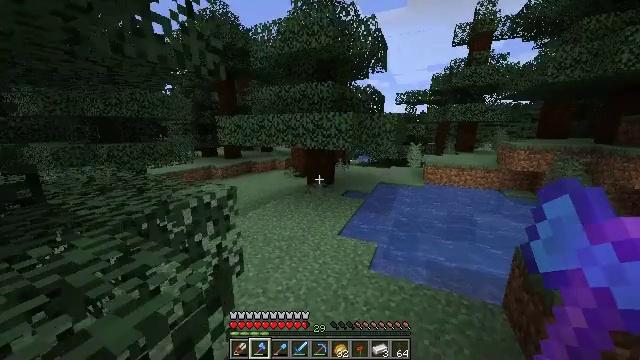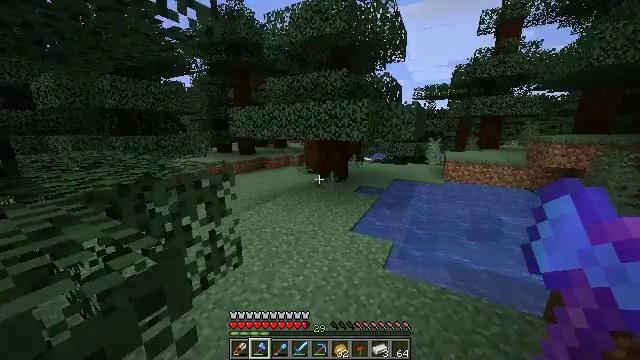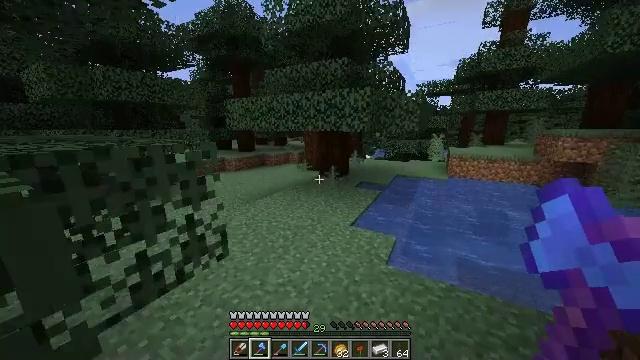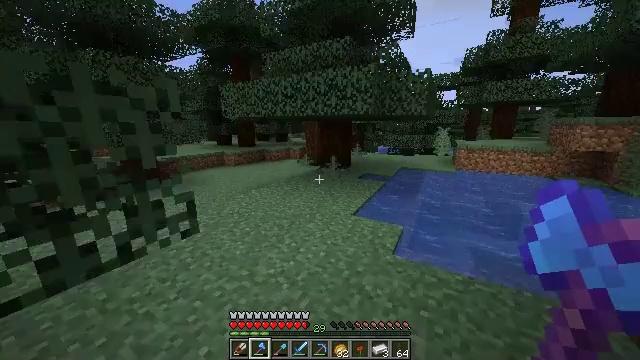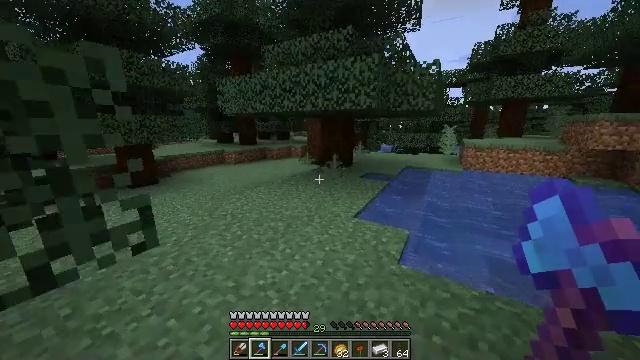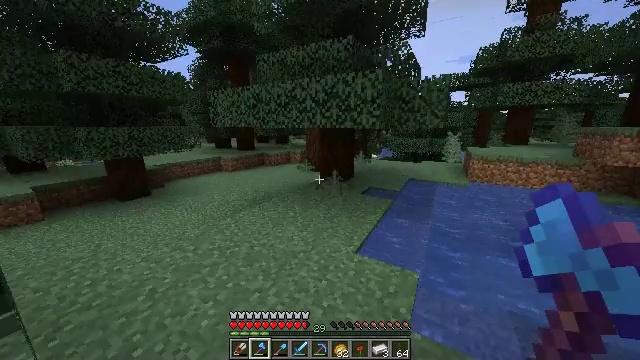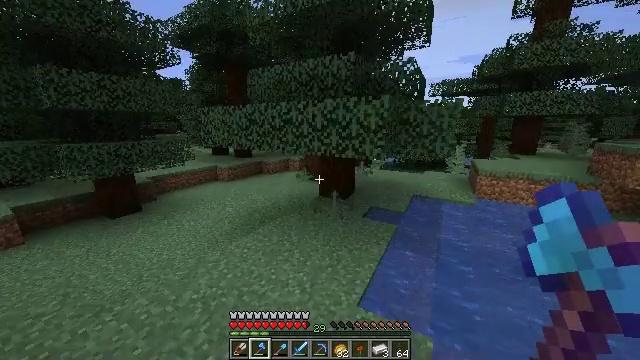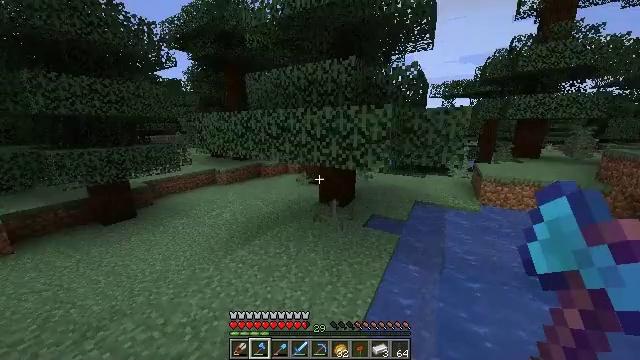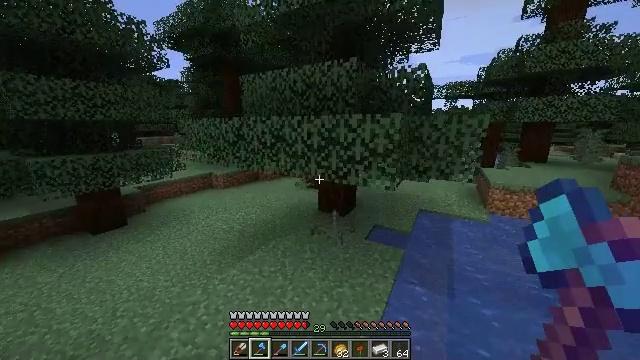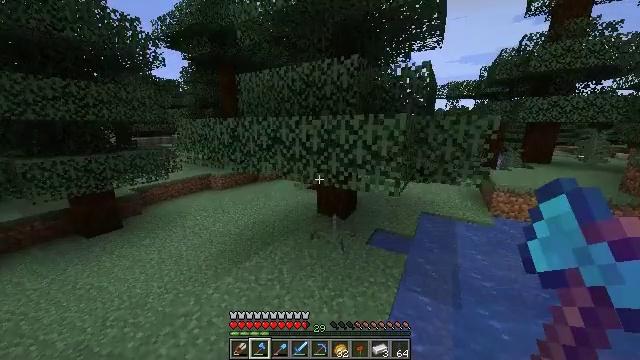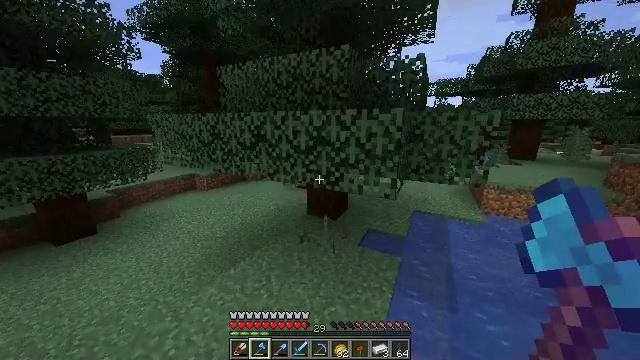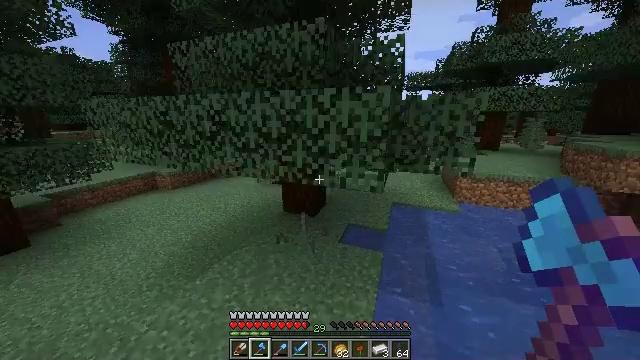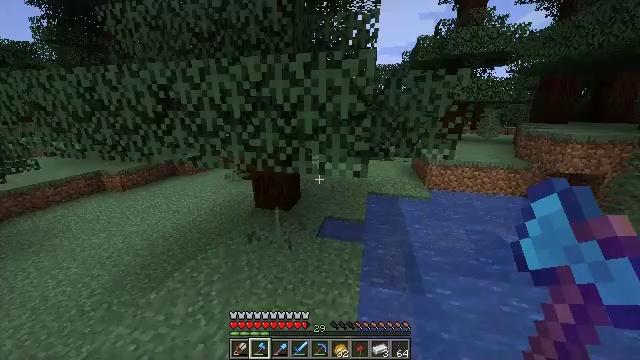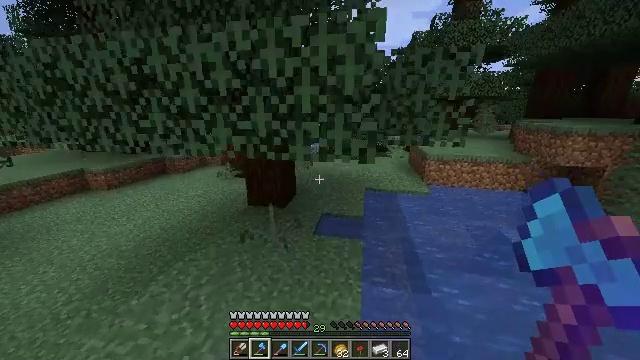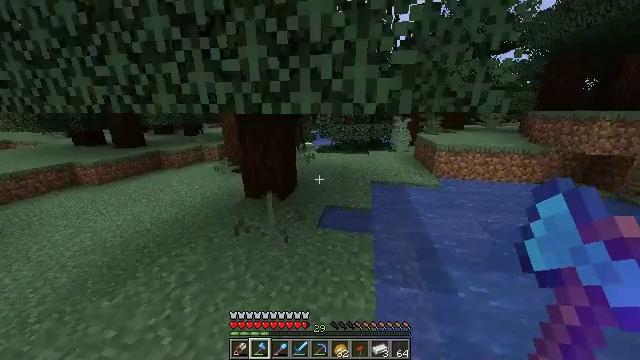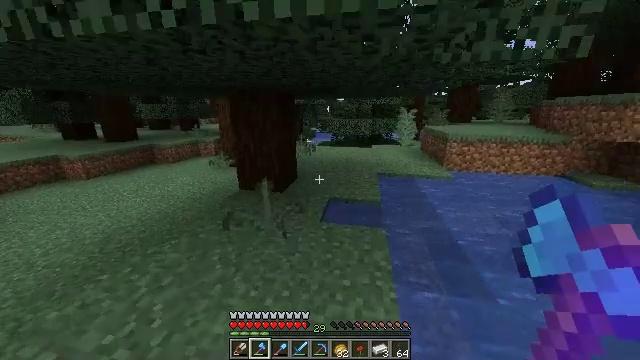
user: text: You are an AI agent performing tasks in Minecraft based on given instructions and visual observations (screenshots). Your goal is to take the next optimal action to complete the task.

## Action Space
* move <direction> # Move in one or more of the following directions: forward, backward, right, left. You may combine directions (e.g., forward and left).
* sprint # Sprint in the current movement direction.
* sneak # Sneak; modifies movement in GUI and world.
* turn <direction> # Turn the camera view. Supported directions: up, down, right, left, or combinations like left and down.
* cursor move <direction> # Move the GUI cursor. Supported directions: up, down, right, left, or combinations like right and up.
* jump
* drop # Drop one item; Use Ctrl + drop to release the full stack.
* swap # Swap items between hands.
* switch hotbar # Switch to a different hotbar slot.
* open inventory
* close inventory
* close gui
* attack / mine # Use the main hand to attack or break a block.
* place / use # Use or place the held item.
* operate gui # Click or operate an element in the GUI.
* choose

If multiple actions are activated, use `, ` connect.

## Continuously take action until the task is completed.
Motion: motion action
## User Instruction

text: Mine the sweet berry bush.
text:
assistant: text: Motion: move forward, turn left, jump
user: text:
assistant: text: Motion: move forward, jump
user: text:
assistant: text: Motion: move forward, sprint, jump
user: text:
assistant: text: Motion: move forward, sprint, jump
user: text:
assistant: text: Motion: move forward, sprint, jump
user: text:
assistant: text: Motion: move forward, sprint, jump
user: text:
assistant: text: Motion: move forward, jump
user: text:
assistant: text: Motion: move forward, jump
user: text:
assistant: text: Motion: move forward, jump
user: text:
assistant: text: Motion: move forward, turn right
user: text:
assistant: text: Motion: move forward, turn right and down
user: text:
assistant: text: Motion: move forward, turn right and down
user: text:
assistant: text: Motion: move forward, turn right
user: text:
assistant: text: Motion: move forward, sprint
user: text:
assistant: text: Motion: move forward, sprint
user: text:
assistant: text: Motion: move forward, sprint, turn left and down
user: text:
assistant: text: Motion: move forward, sprint, turn left and down
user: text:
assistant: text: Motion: move forward, turn left and down
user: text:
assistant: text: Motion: move forward, turn left
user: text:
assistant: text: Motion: move forward, turn left
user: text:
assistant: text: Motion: move forward, sprint, turn left and up
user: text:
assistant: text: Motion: move forward, sprint, turn left
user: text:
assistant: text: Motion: move forward, sprint
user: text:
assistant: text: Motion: move forward
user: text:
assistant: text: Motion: move forward
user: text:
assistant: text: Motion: move forward
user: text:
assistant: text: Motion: move forward, sprint, turn right
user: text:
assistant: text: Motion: move forward, sprint, turn right
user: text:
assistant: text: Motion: move forward, sprint, turn right
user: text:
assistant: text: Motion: move forward, turn right